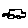
Label: car